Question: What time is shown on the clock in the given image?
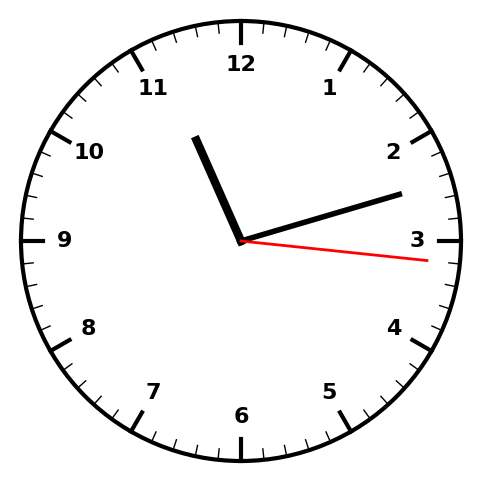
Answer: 11:12:16